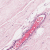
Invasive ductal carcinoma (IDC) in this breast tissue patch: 0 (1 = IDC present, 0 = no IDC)